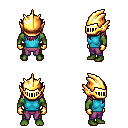
a pixel art fantasy rpg character, male body template, orc, green skin, teal sleeveless shirt, magenta pants, white blonde long hairstyle, gold helm, gold gloves, four views (front, back, left, right), 2x2 character sprite sheet, small pixel art, hard edges, no anti-aliasing